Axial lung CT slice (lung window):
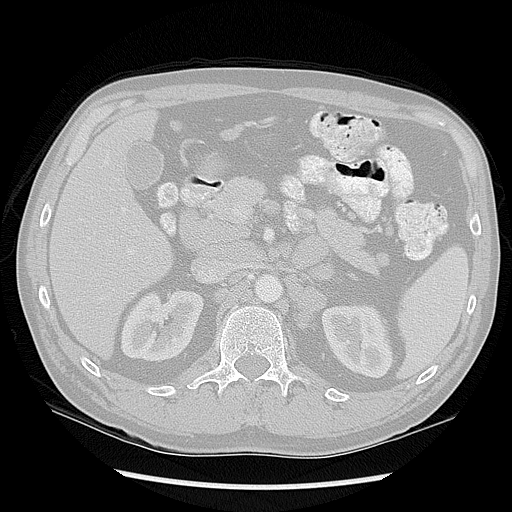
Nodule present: no